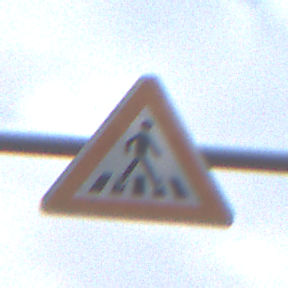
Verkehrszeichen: FussgaengerueberwegLinks
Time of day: MorningAfternoon
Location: Outdoor (Nature)
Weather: Overcast
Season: NotSpecified
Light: Natural